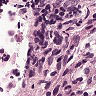
Metastatic tissue present: no